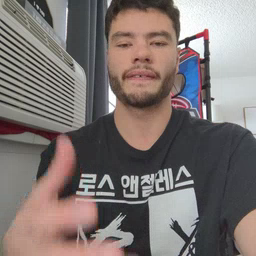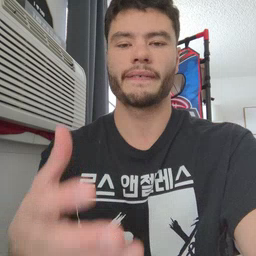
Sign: fast